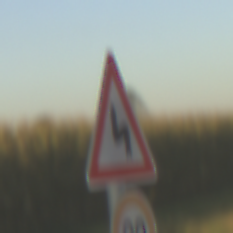
Verkehrszeichen: DoppelkurveZunaechstLinks
Zusatzzeichen unten: Geschwindigkeit80
Umgebung: Outdoor, RoadRail
Tageszeit: SunriseSunset
Wetter: Clear
Licht: Natural
Jahreszeit: NotSpecified
Kontrast: HighContrast